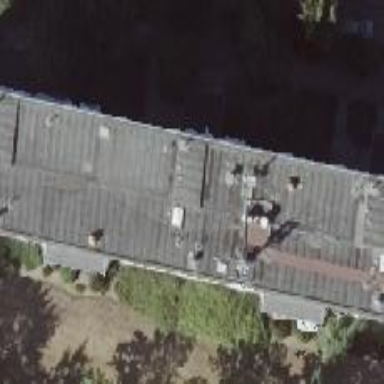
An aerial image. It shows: Building with apartments and flat roof.